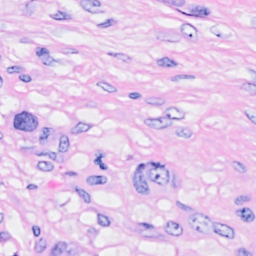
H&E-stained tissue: Breast